Question:
Hi all. Today when I opened my eclipse some of the files in my particular project were seen as below. I havent really experienced such a problem and i dont know how to recover my overwritten code. I have tried cleaning up the project and restarting eclipse but nothing seems to work. any help is welcome. As it is very important for me to recover these files. Thanks in advance.
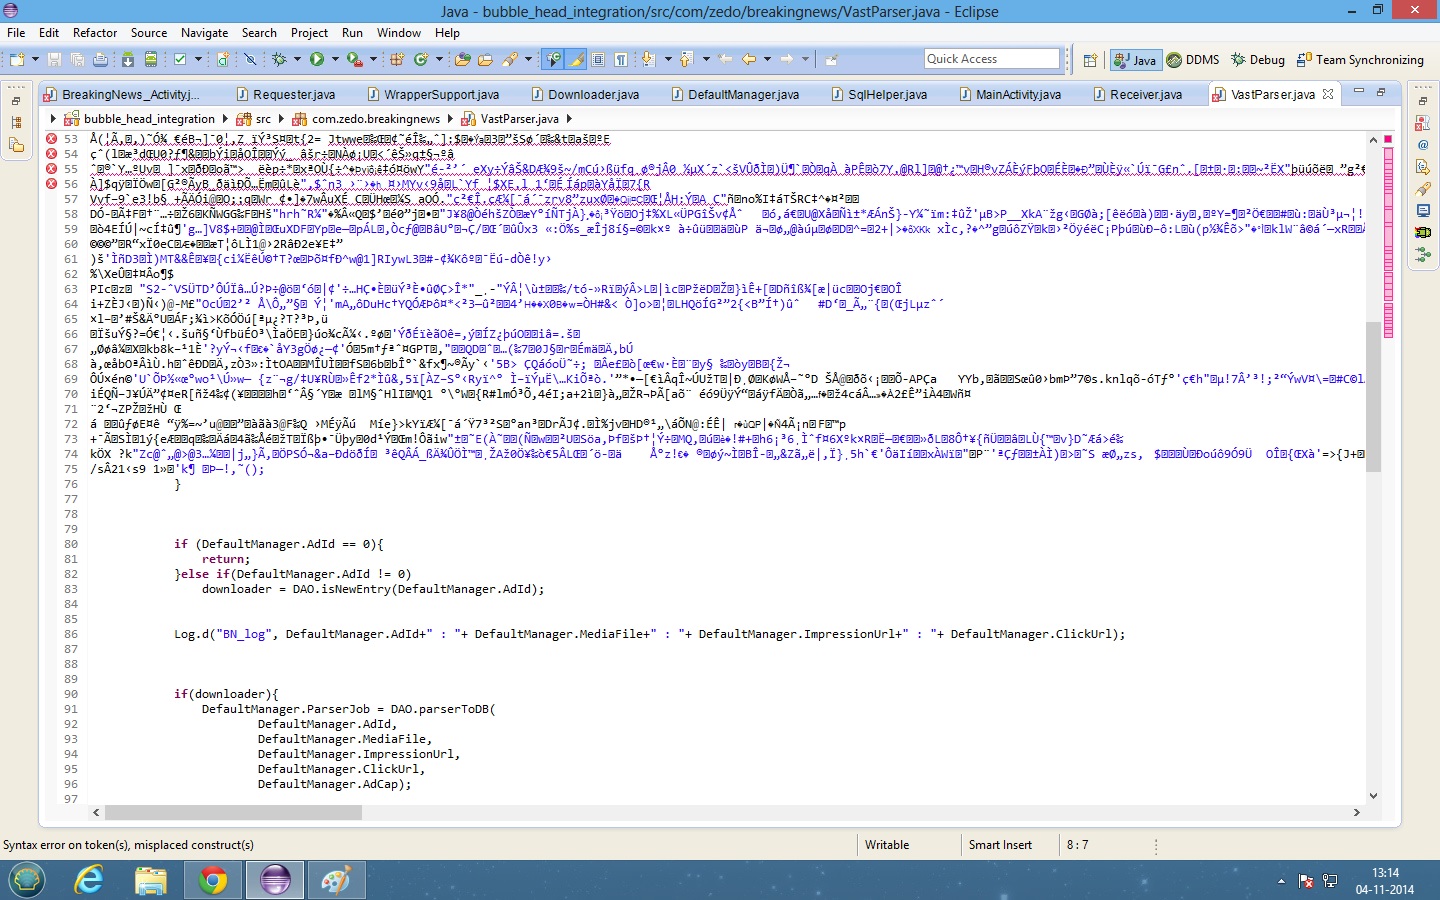
Answer: You can watch the local history of the file in Eclipse. If something exists there, restore it.
Right click on project: